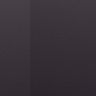
Metastatic tissue present: no